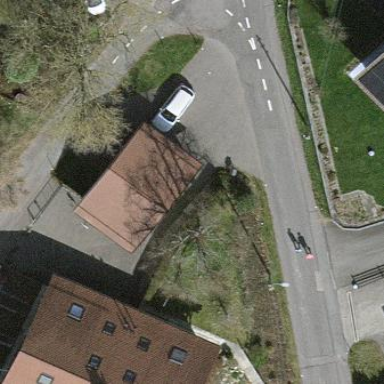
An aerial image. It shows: Garage building.